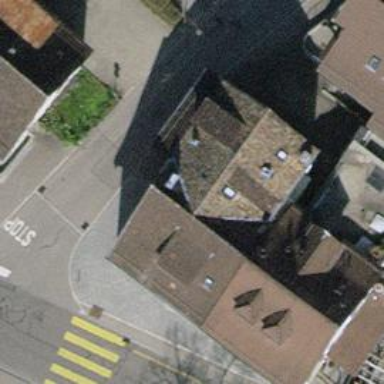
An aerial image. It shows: Restaurant building.